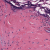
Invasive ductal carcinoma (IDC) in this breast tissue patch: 0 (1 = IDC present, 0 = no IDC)